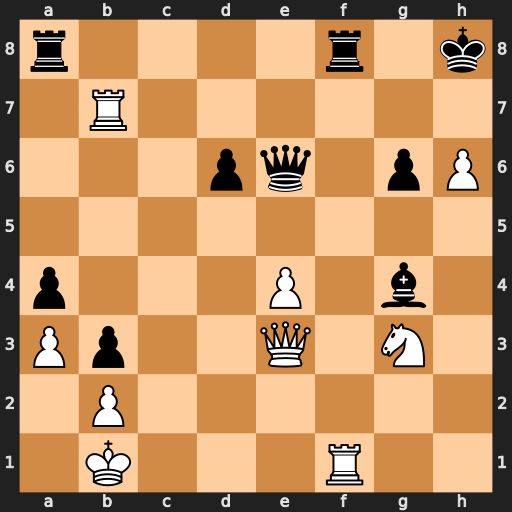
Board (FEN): r4r1k/1R6/3pq1pP/8/p3P1b1/Pp2Q1N1/1P6/1K3R2
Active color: w
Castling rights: -
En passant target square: -
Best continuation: Rc1 Rf7 Qd4+ Kh7 Rcc7 Rf8 Qf2